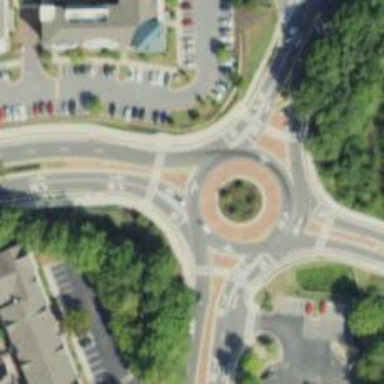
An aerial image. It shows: Tertiary road made of asphalt leading to roundabout junction.